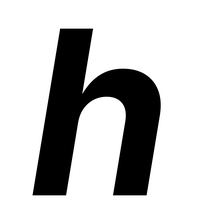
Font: Inter-Italic_Bold_Italic